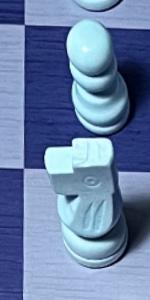
Label: Knight_White